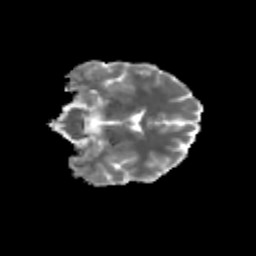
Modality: MD
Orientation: coronal
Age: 31
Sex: female
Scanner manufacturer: siemens
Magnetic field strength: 3 T
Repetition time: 3.5 s
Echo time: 0.125 s